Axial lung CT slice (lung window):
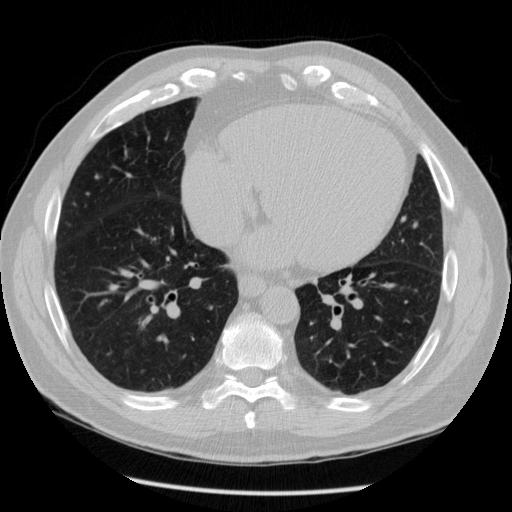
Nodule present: no